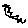
Label: zigzag